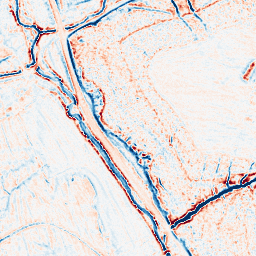
Category: edge_preserving
Decomposition family: bilateral
Decomposition parameters: d: 9
sigma_color: 100
sigma_space: 150
Upsampling method: quadratic
Upsampling parameters: scale: 2
Upsampling scale: 2